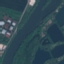
Land use / land cover class: River